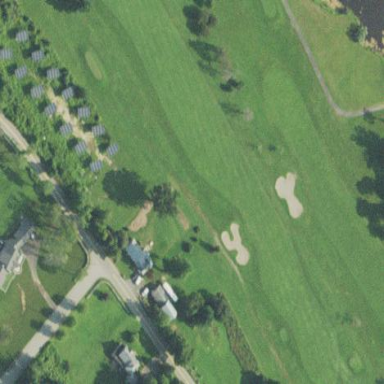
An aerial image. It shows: Grassy area designated as golf fairway.